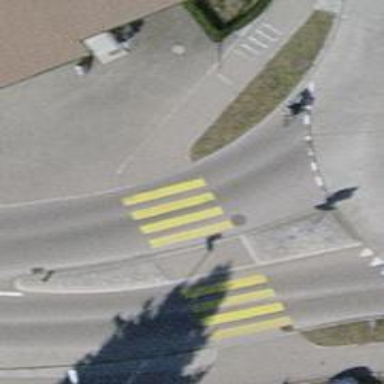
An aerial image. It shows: Marked crossing with visible markings.